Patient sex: F
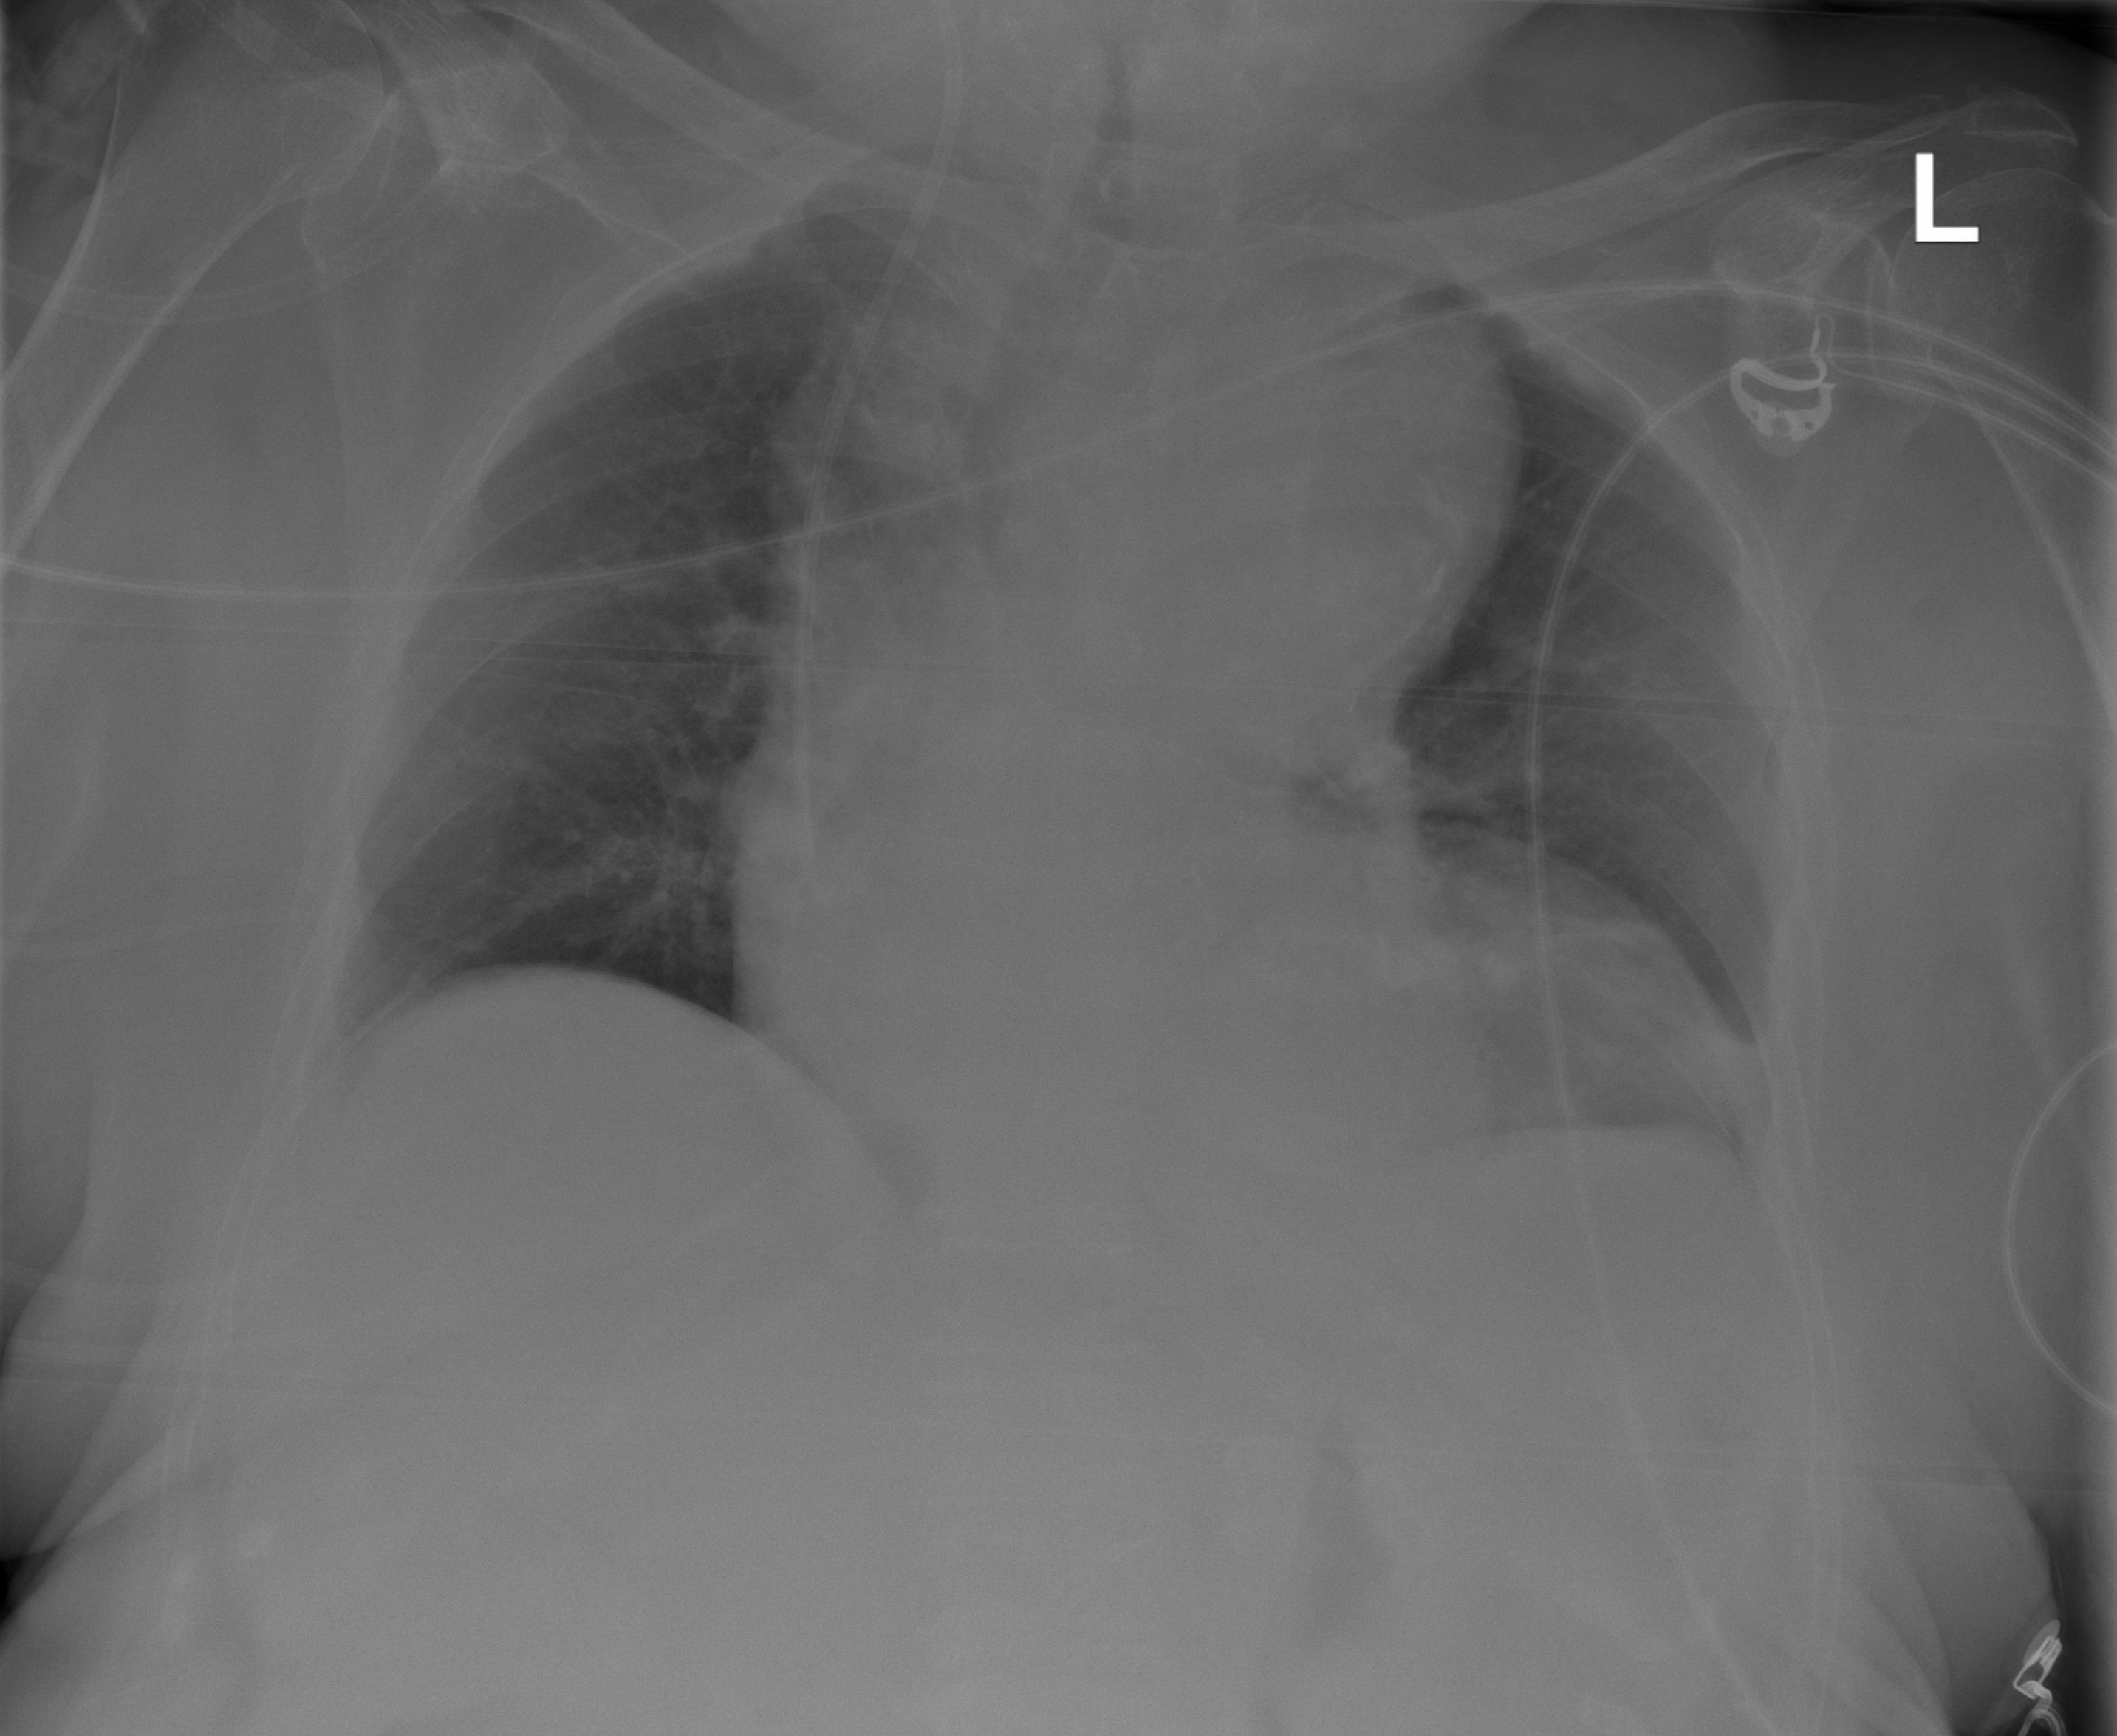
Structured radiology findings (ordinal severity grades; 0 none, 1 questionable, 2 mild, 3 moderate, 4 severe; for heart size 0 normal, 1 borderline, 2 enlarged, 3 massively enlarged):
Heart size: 2
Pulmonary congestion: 0
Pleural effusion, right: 1
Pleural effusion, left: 1
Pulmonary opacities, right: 0
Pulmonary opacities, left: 0
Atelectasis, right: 2
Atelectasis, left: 2